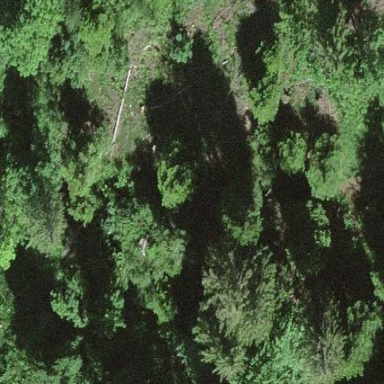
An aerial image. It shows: Forest area.